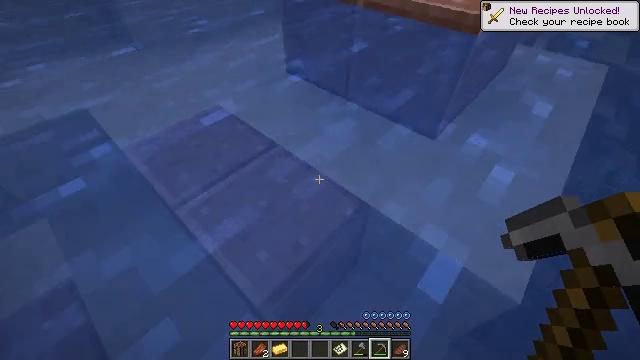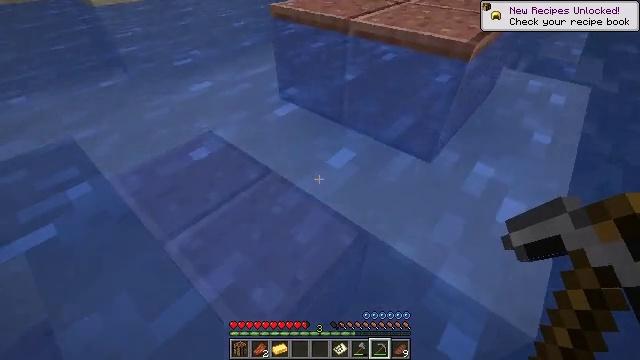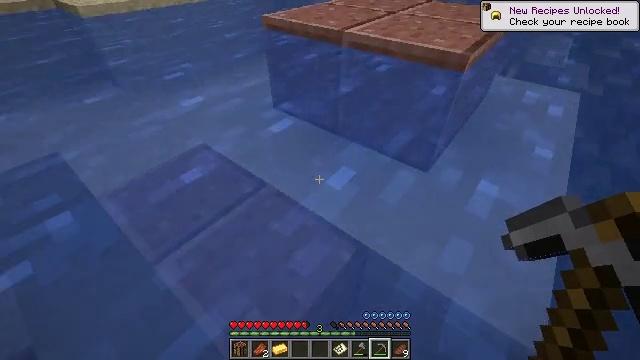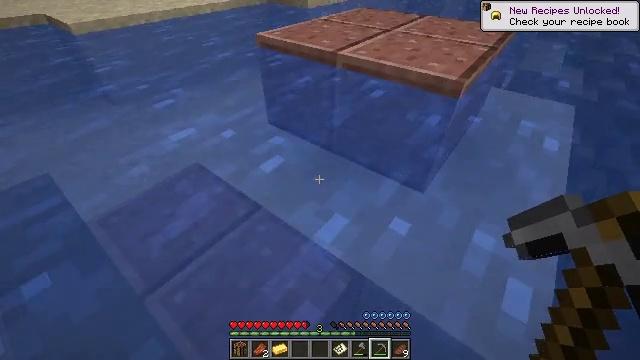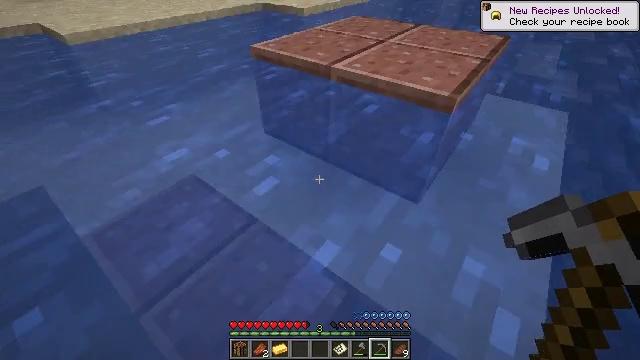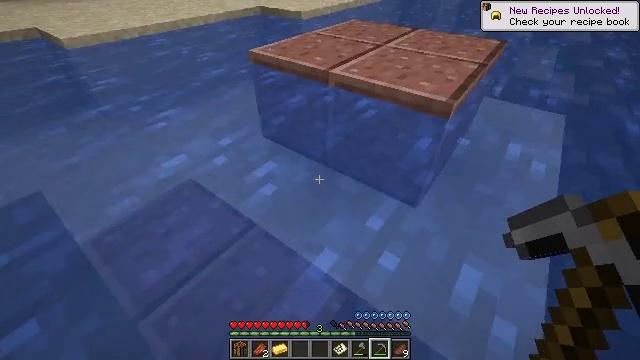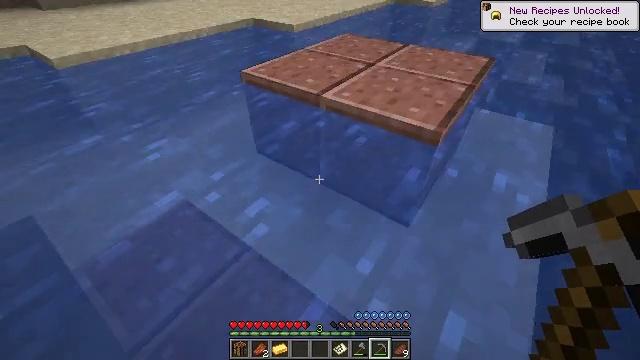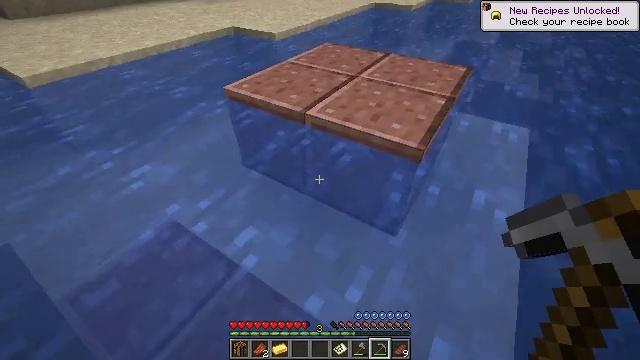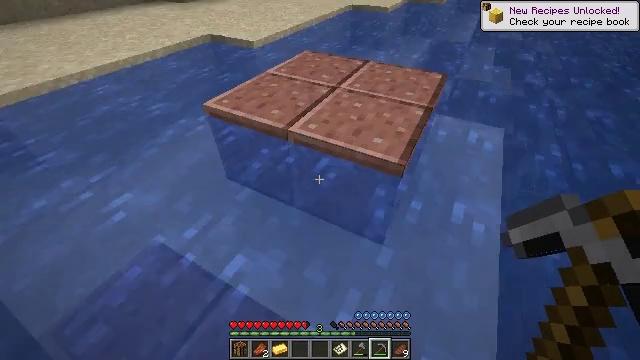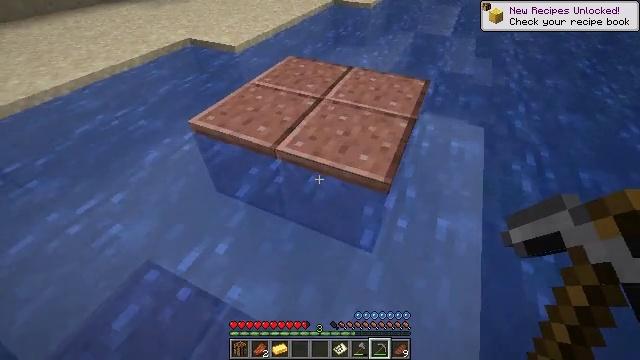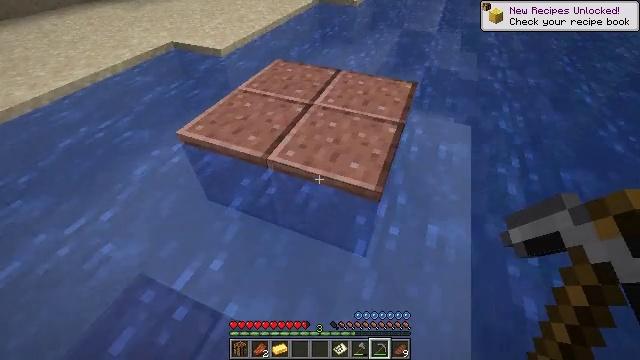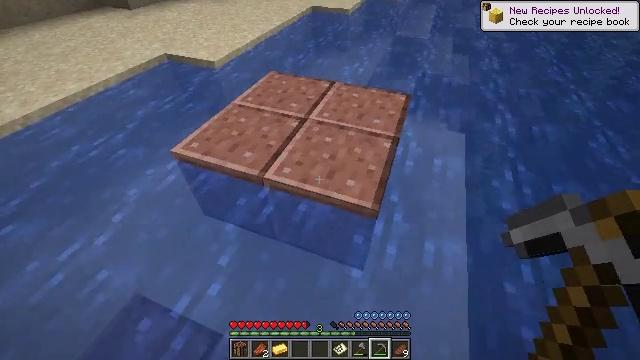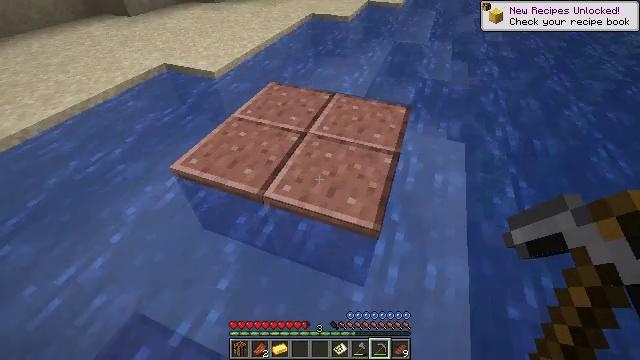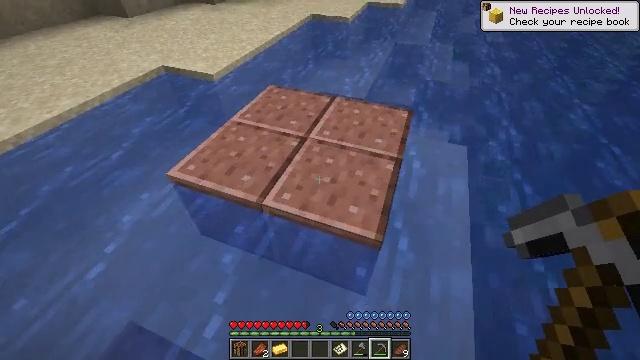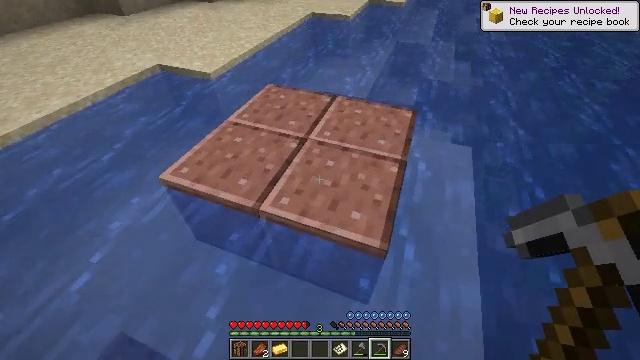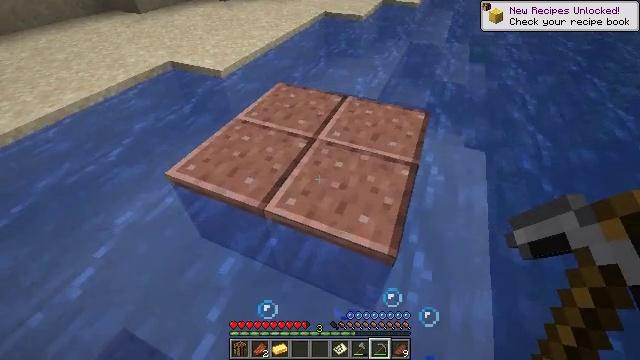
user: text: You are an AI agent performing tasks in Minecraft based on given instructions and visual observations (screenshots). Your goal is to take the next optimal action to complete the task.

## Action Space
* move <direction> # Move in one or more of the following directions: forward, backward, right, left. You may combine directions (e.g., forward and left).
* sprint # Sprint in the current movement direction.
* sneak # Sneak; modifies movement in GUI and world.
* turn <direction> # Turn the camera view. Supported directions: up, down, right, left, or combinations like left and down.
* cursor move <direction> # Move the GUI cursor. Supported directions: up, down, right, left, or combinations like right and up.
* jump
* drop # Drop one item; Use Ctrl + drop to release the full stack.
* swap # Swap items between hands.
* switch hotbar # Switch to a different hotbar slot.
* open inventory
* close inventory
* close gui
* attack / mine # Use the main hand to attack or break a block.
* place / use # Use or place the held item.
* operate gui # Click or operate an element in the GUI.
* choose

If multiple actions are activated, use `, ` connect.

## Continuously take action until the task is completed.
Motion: motion action
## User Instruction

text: Collect polished granite for building.
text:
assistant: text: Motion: move forward, turn right and up, jump
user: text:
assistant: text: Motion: move forward, turn right and up, jump
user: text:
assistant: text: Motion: move forward, jump
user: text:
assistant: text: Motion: move forward, jump
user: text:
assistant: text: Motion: move forward, jump
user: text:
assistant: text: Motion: move forward, turn right, jump
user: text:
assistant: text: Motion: move forward, turn right, jump
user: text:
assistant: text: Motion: move forward, turn right, jump
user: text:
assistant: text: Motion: move forward, turn right and down, jump
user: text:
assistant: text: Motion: move forward, turn right and down
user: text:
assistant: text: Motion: move forward, turn right
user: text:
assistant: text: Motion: move forward
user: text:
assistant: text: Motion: move forward
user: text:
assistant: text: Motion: move forward
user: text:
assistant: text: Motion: move forward, turn left
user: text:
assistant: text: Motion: move forward, turn down
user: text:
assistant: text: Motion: move forward, turn right and down
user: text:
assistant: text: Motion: move forward, turn right and down
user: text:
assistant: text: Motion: move forward
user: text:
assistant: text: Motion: attack / mine
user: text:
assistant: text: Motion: turn right and down, attack / mine
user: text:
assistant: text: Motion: turn right, attack / mine
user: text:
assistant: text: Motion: turn right and up, attack / mine
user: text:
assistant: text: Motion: attack / mine
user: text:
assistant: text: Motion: attack / mine
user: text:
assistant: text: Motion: turn down, attack / mine
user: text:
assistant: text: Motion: turn down, attack / mine
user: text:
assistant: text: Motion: attack / mine
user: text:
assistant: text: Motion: attack / mine
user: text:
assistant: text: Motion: attack / mine